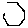
Label: hexagon